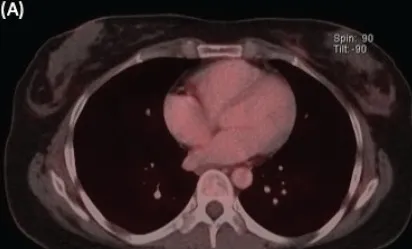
Re-staging imaging study, after 6 months of ST. (A) Axial view of PET/CT with size decrease and hypermetabolism resolution at the left breast nodule.
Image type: radiology (pet)